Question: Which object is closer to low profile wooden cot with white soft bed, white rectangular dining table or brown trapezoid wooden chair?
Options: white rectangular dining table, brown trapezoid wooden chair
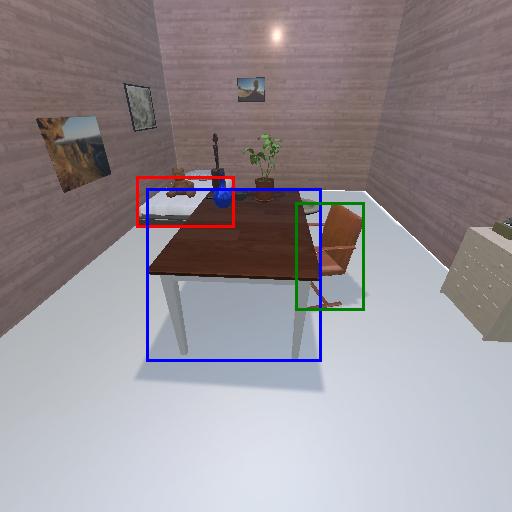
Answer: white rectangular dining table